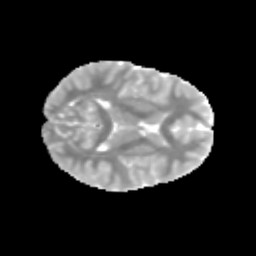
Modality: MD
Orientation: axial
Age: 13
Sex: female
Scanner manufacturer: siemens
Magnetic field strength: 3 T
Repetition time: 3.8 s
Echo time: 0.07 s